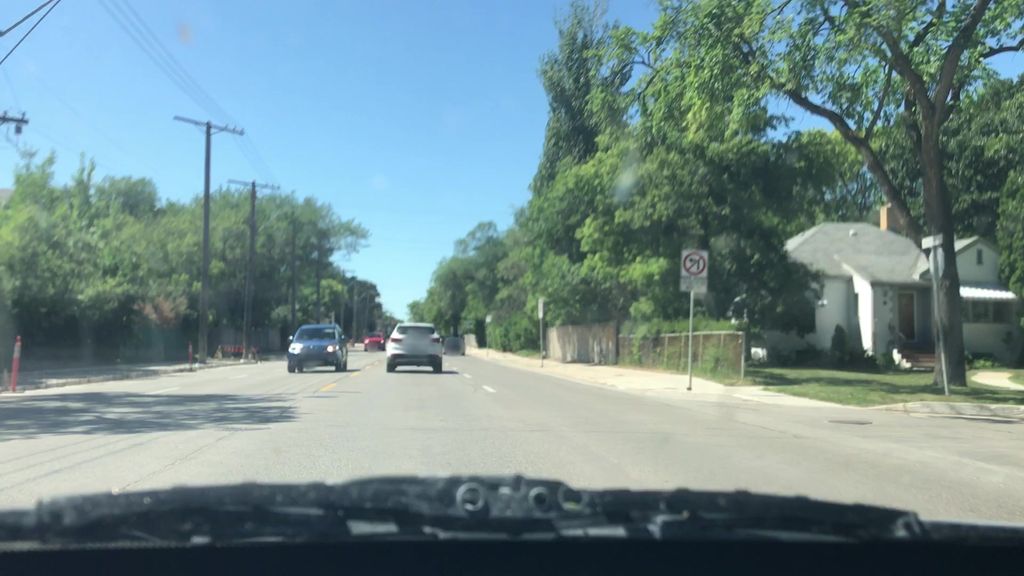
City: winnipeg